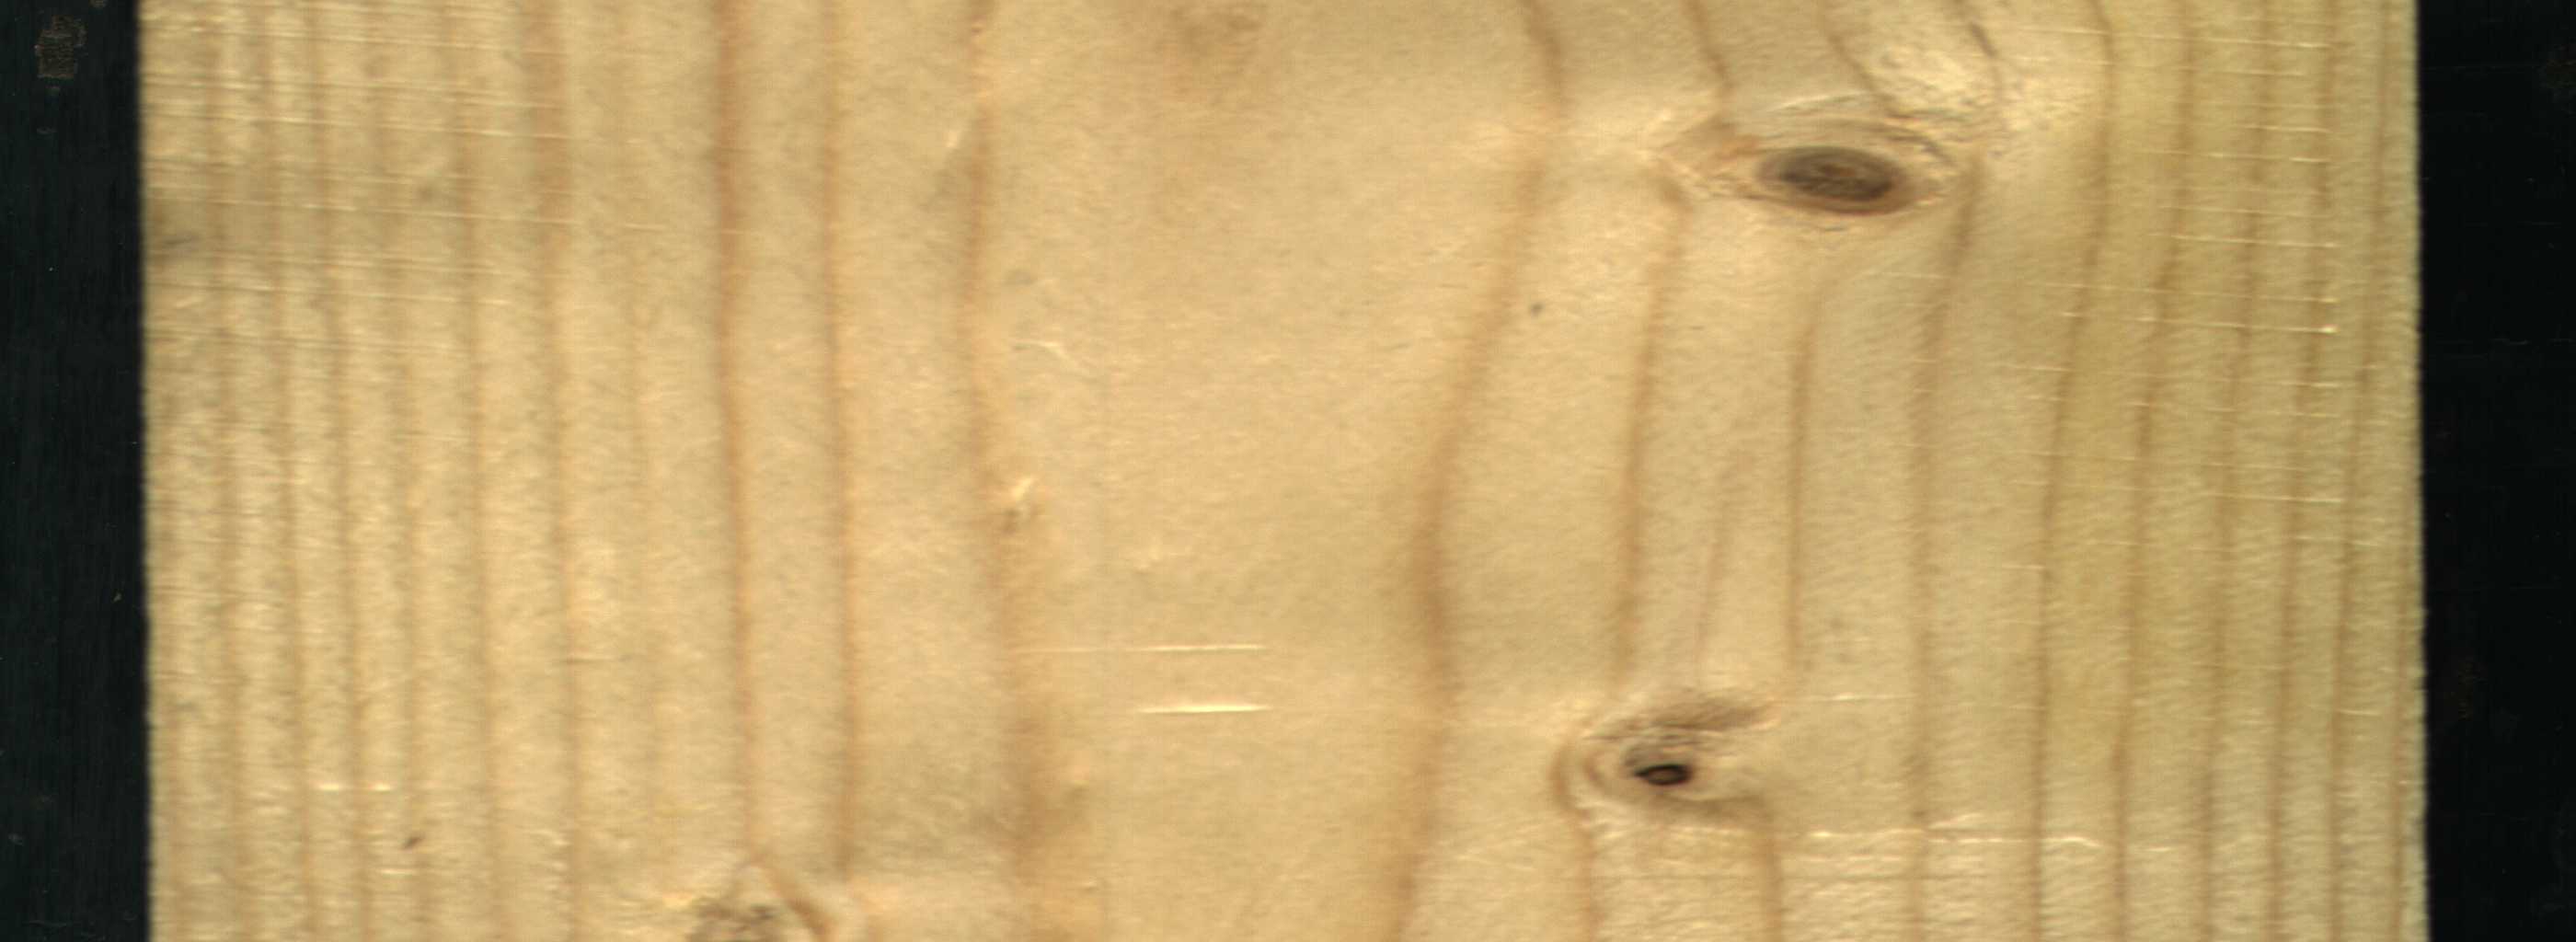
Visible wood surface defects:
Dead_Knot
Live_Knot